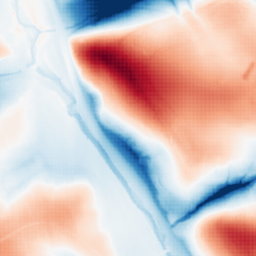
Category: classical
Decomposition family: gaussian_anisotropic
Decomposition parameters: sigma_x: 2
sigma_y: 50
Upsampling method: sinc_blackman
Upsampling parameters: scale: 4
kernel_size: 8
Upsampling scale: 4